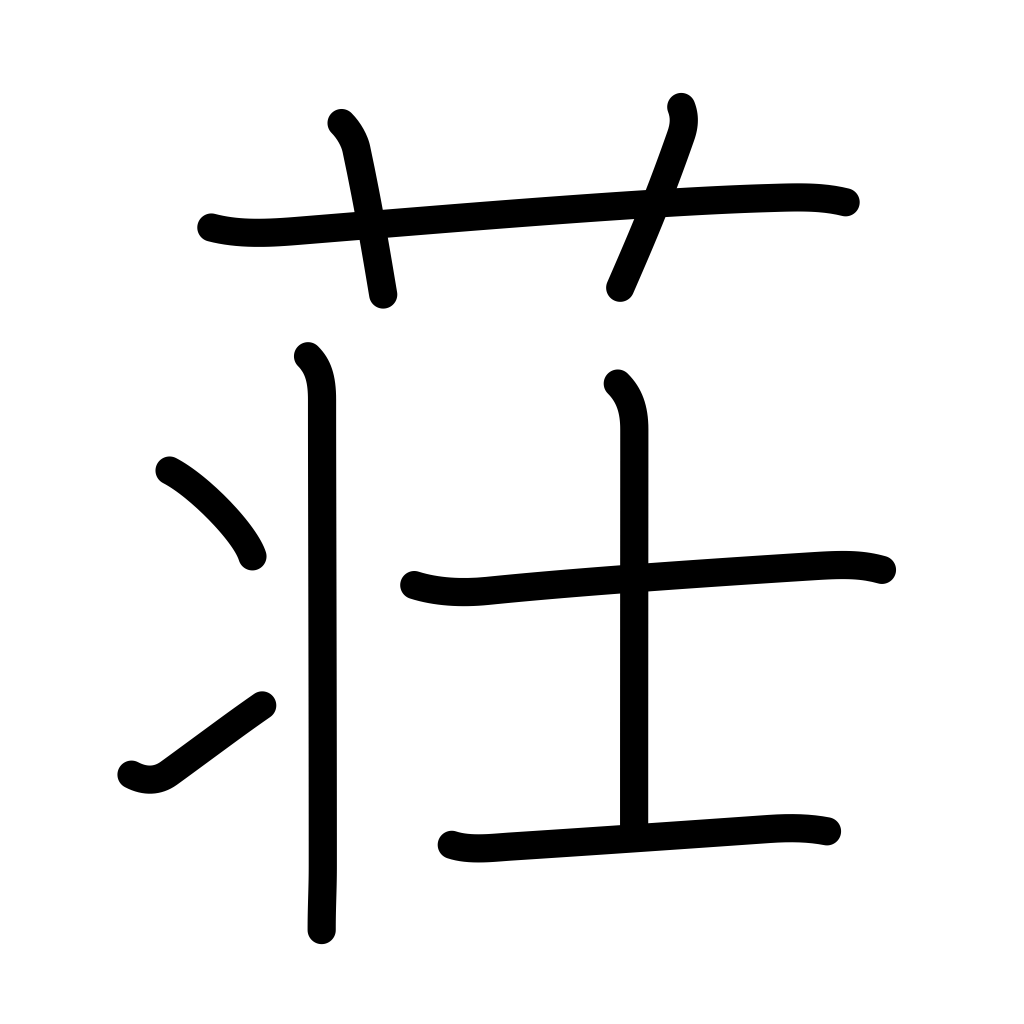
Meaning: villa, inn, cottage, feudal manor, solemn, dignified